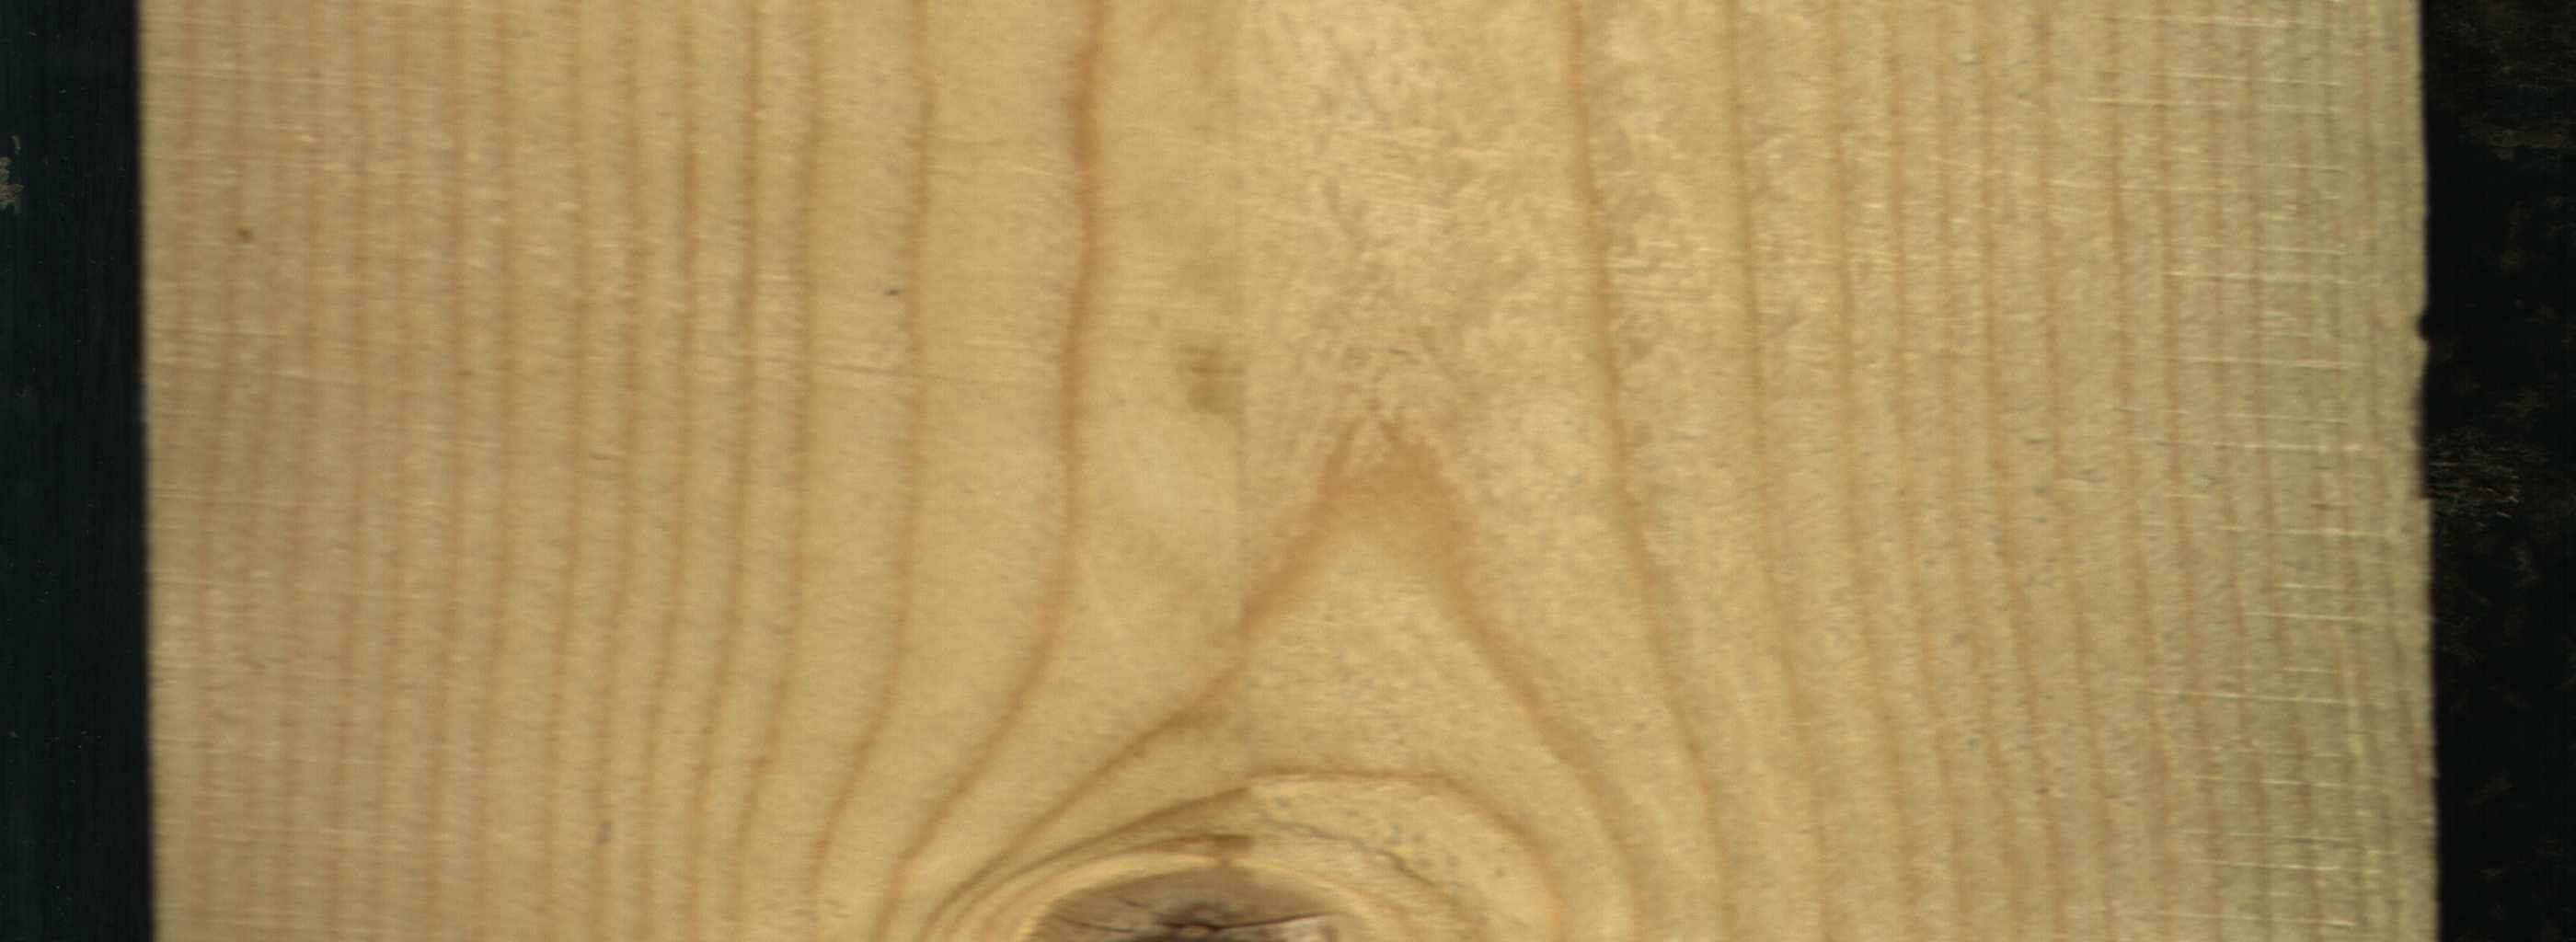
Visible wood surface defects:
knot_with_crack